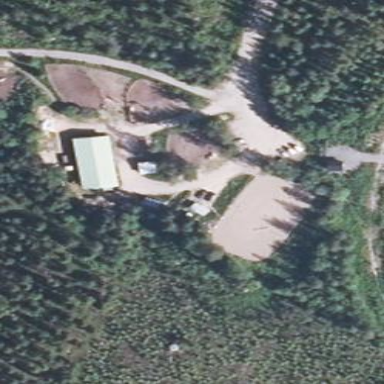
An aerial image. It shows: Farmyard area.